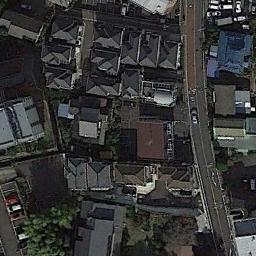
Label: residential